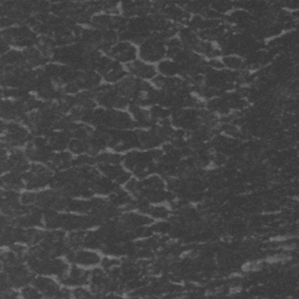
Label: frost